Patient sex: M
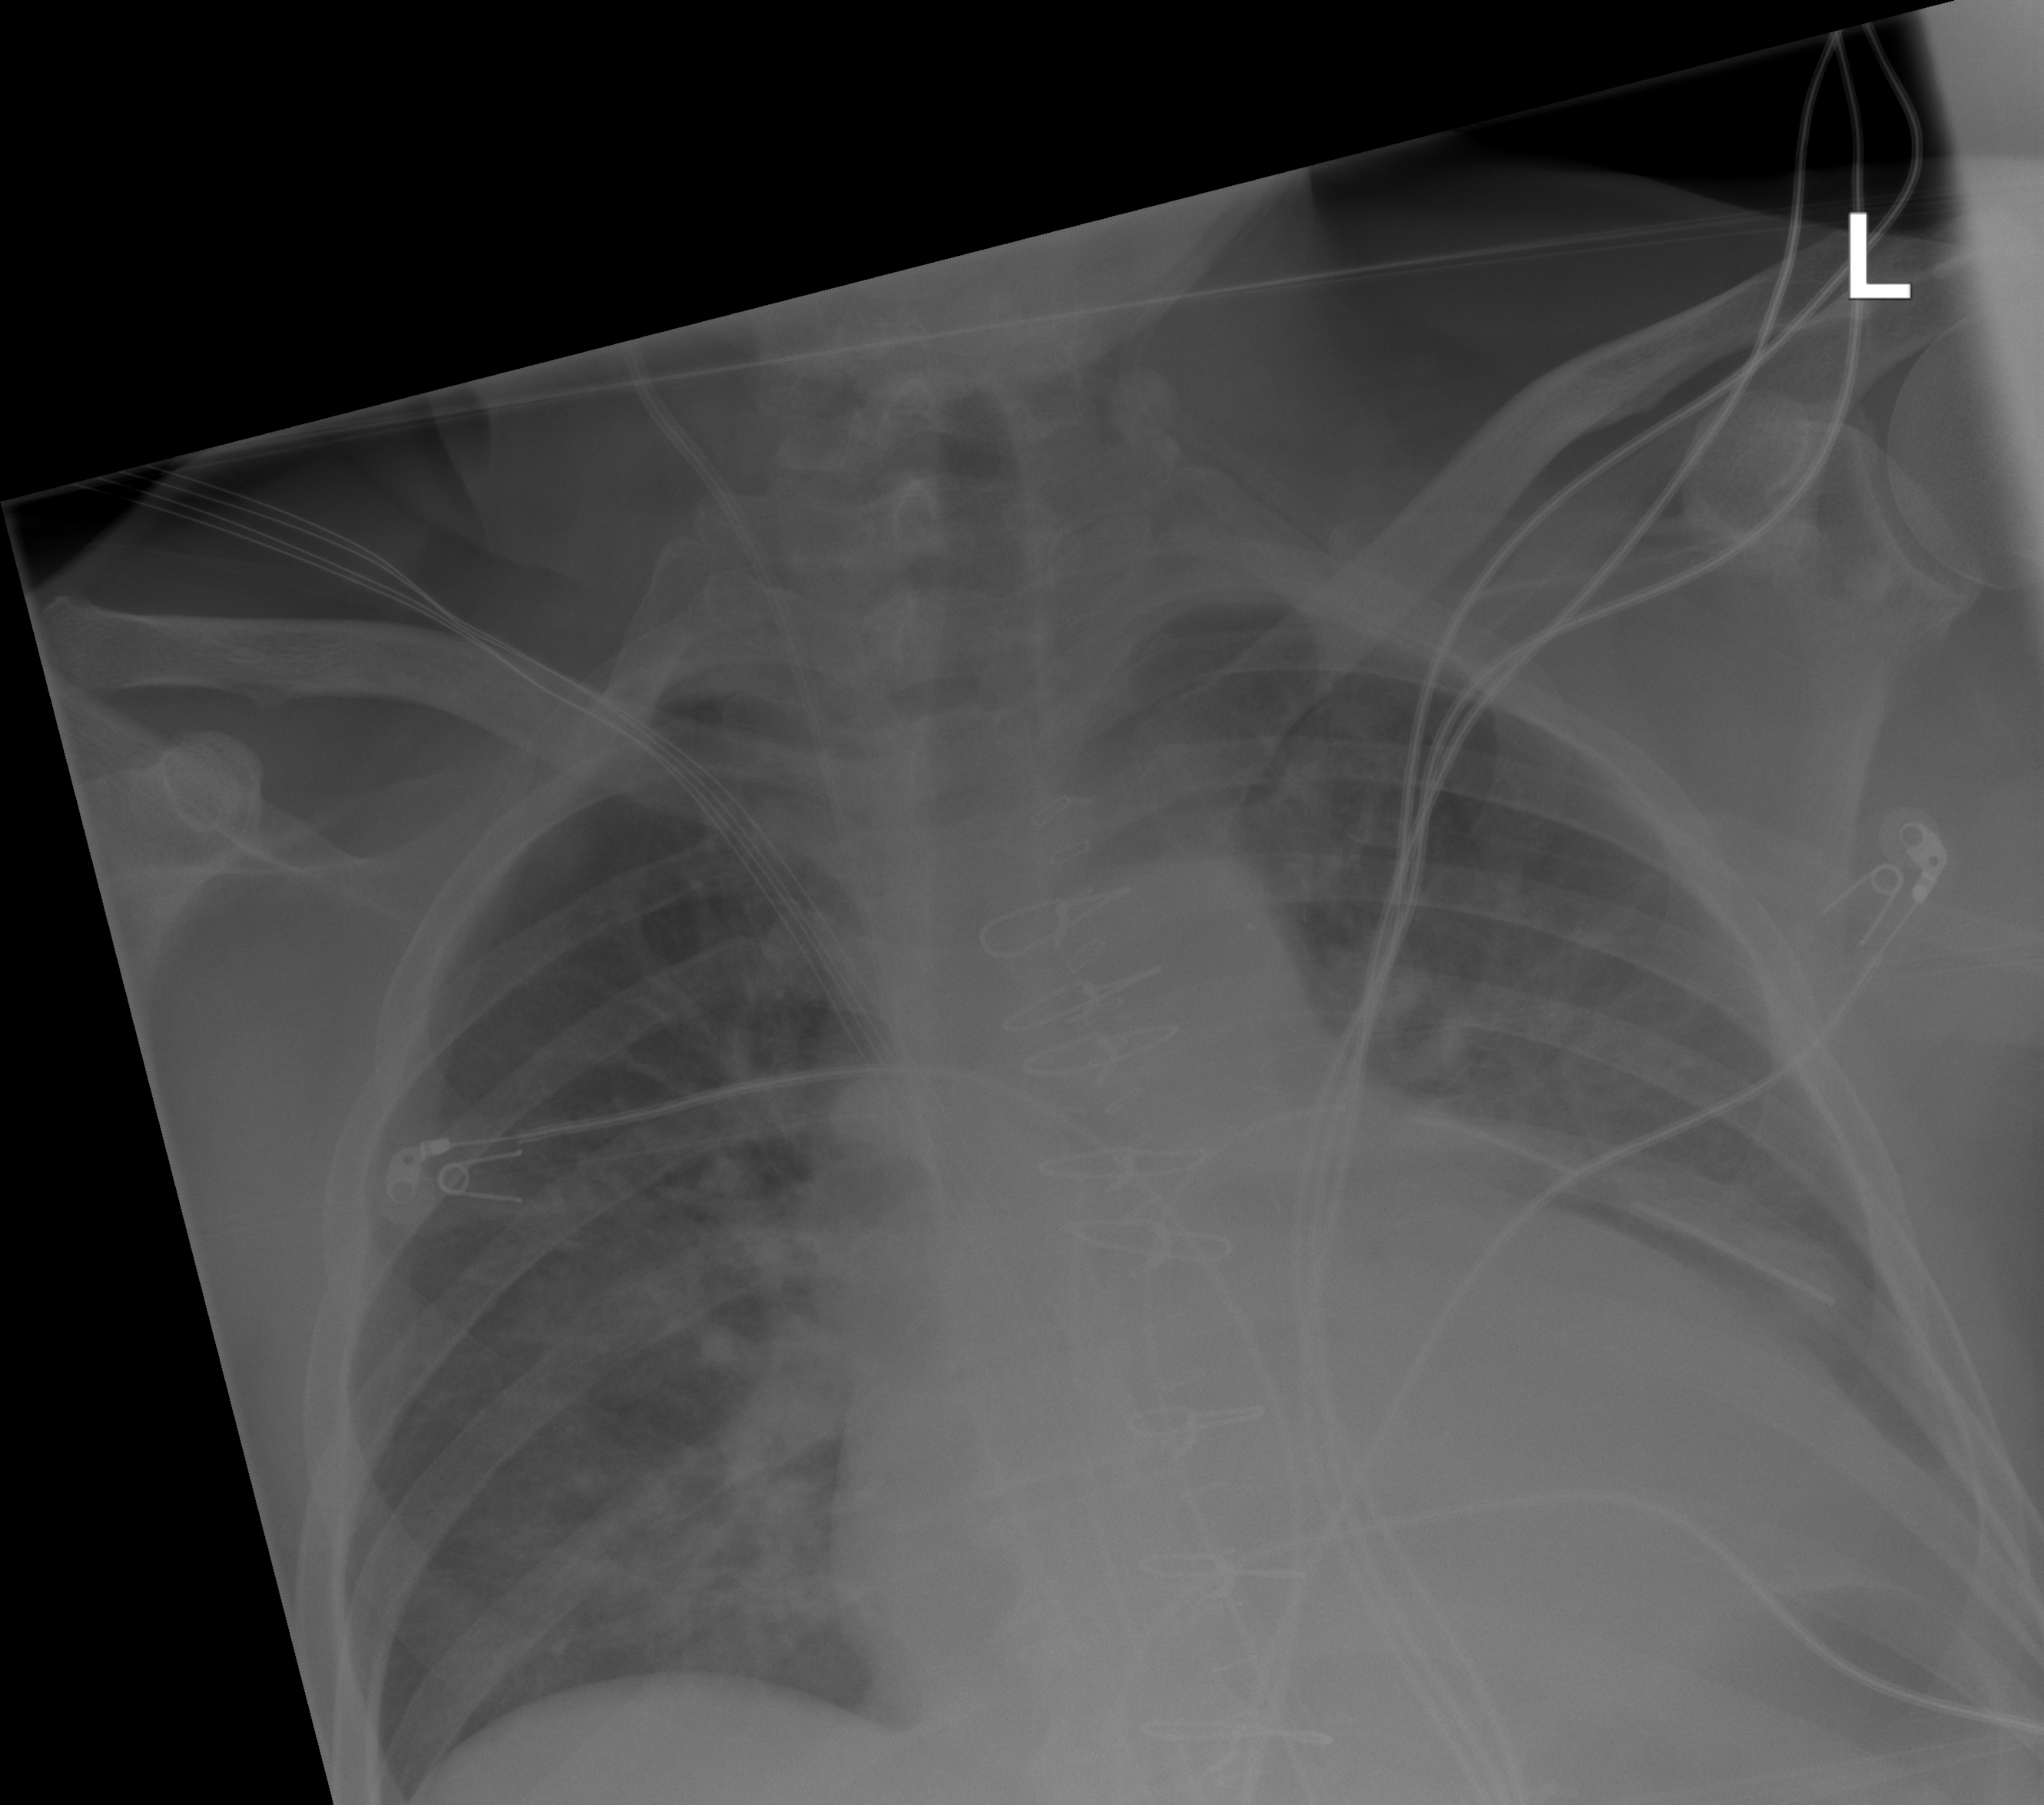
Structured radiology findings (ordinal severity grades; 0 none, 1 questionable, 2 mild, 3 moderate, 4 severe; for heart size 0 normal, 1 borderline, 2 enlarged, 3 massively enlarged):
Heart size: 2
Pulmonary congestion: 2
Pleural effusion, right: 0
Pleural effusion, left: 2
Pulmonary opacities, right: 2
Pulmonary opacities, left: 2
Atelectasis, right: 2
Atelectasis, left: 0